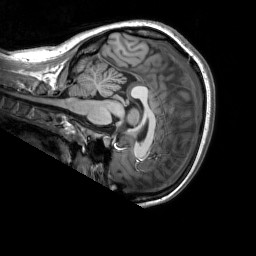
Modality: T1w
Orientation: sagittal
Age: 21
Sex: female
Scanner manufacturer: siemens
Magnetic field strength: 3 T
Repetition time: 2.53 s
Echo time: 0.00277 s